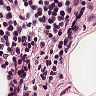
Metastatic tissue present: no